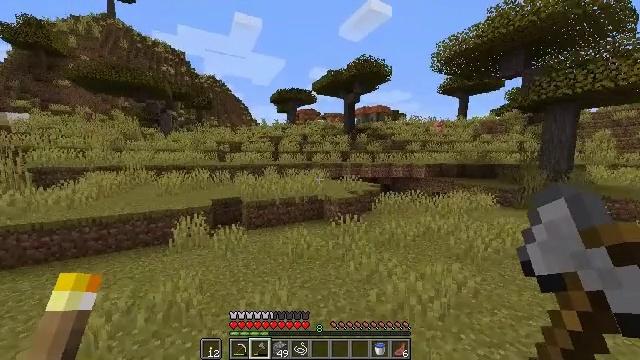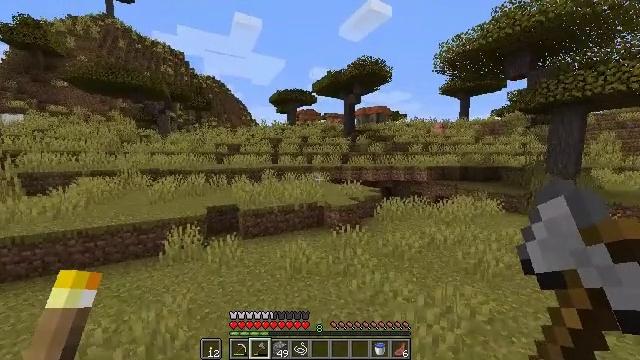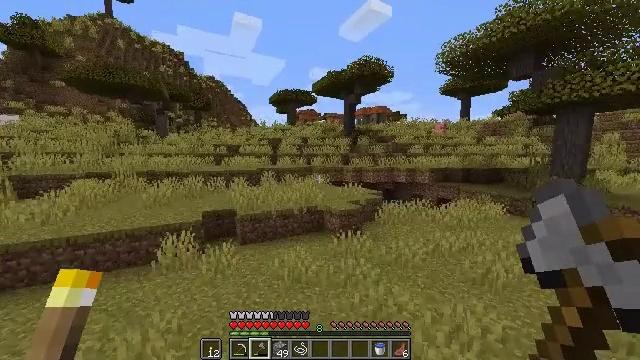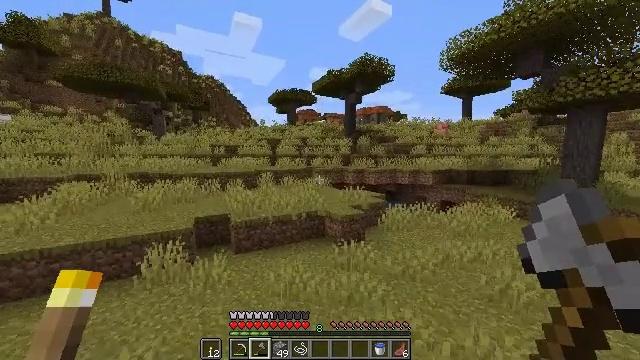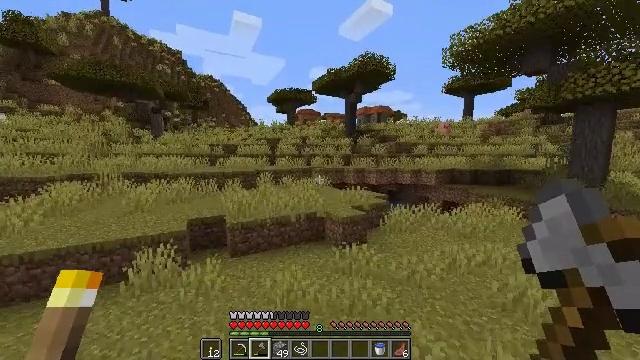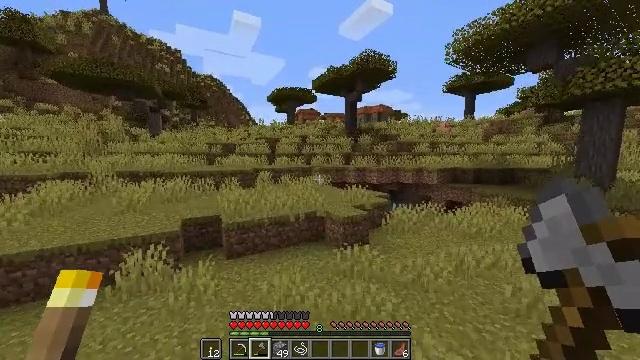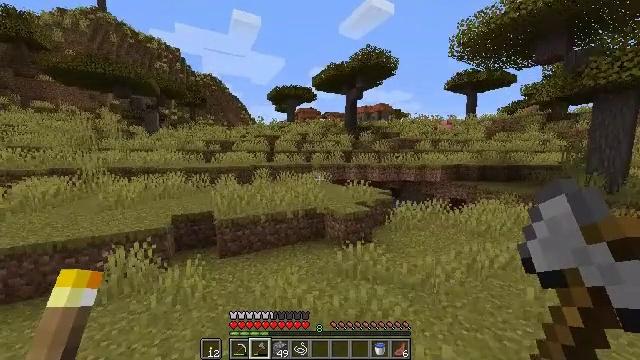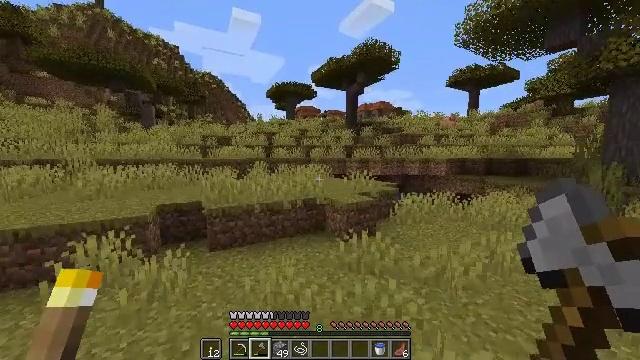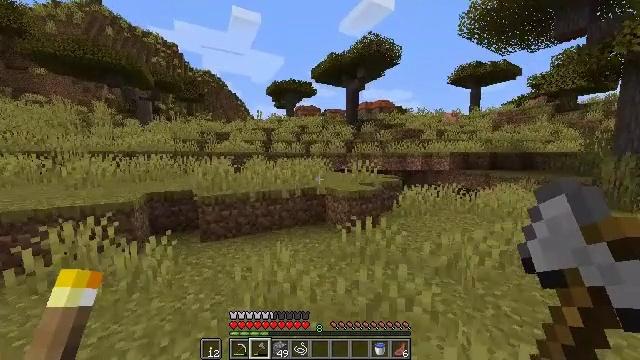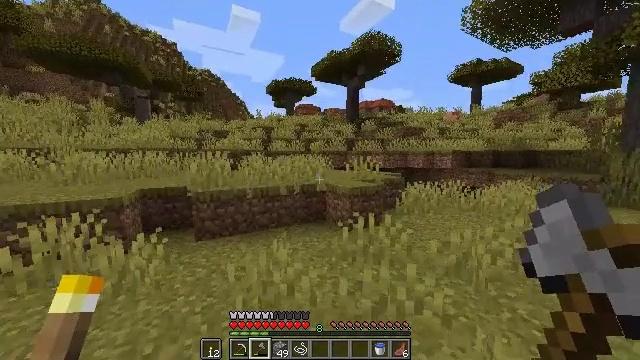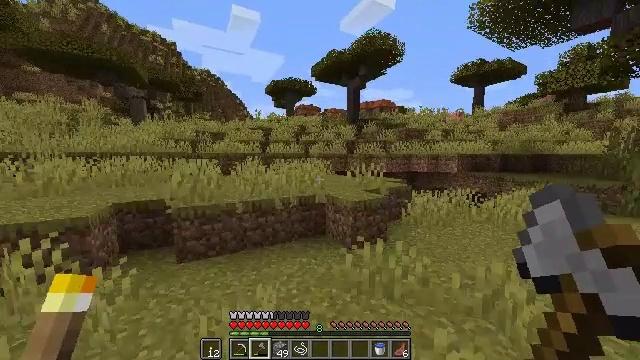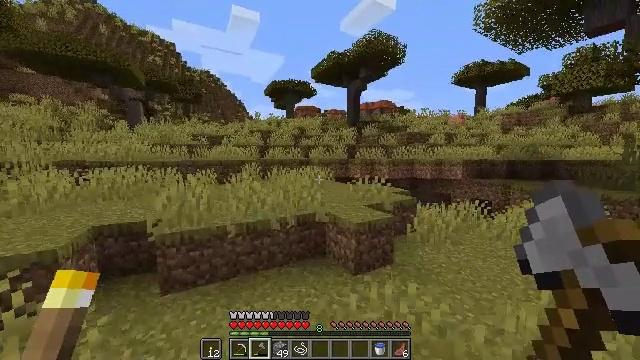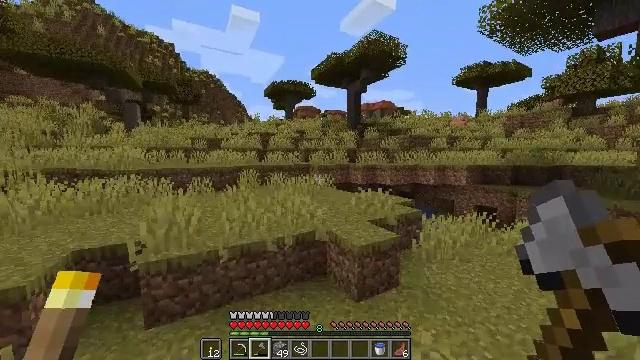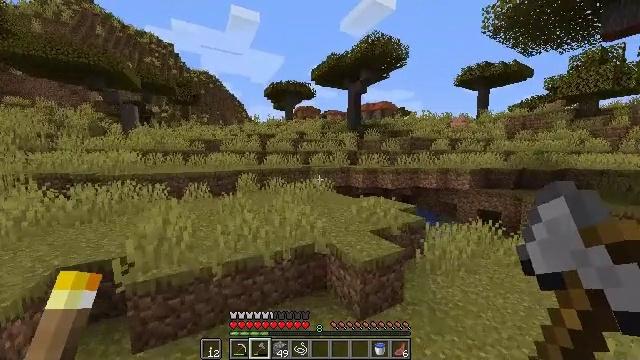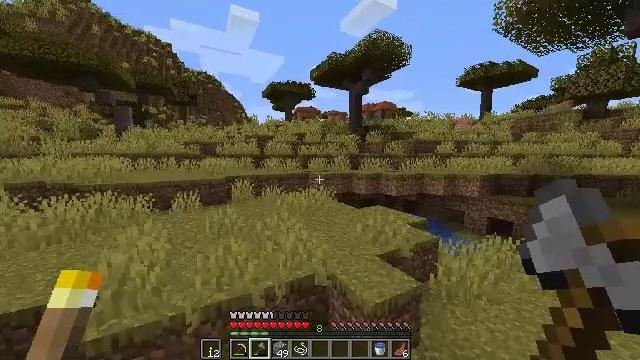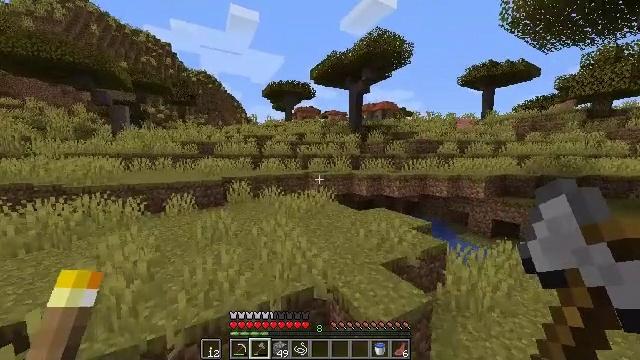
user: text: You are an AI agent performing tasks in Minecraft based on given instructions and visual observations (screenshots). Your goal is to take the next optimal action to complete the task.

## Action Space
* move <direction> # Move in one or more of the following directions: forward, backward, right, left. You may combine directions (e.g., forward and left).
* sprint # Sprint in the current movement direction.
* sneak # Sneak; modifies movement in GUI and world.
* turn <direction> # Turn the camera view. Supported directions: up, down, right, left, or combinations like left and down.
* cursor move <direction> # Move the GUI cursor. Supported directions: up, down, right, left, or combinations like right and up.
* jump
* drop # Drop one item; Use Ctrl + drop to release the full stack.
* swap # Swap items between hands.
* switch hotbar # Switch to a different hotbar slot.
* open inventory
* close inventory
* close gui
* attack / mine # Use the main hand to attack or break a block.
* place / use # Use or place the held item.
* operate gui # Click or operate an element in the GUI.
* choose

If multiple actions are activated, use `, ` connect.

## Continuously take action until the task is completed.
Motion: motion action
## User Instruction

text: Collect the orange carpet by hitting it.
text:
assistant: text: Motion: move forward, sprint, attack / mine, jump
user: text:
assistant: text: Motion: move forward, sprint, attack / mine, jump
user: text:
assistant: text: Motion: move forward, sprint, attack / mine, jump
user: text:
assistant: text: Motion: move forward, sprint, attack / mine, jump
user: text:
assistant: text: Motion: move forward, sprint, attack / mine, jump
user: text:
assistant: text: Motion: move forward, sprint, attack / mine, jump
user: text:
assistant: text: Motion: move forward, sprint, attack / mine, jump
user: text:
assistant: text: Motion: move forward, sprint, attack / mine, jump
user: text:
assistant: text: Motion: move forward, sprint, attack / mine, jump
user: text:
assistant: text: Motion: move forward, sprint, attack / mine, jump
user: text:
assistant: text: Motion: move forward, sprint, attack / mine, jump
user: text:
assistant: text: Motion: move forward, sprint, attack / mine
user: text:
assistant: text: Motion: move forward, sprint, attack / mine
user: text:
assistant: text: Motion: move forward, sprint, attack / mine
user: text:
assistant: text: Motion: move forward, sprint, attack / mine
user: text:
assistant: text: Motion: move forward, sprint, attack / mine
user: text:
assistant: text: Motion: move forward, sprint, attack / mine
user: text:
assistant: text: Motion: move forward, sprint, attack / mine
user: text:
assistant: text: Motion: move forward, sprint, attack / mine
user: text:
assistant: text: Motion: move forward, sprint, attack / mine
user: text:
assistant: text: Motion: move forward, sprint, attack / mine
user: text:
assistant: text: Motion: move forward, sprint, attack / mine, jump
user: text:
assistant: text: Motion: move forward, sprint, attack / mine, jump
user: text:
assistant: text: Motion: move forward, sprint, attack / mine, jump
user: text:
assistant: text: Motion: move forward, sprint, attack / mine, jump
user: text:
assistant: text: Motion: move forward, sprint, attack / mine, jump
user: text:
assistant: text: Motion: move forward, sprint, attack / mine, jump
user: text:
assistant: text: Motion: move forward, sprint, attack / mine, jump
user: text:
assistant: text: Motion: move forward, sprint, attack / mine, jump
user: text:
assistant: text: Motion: move forward, sprint, attack / mine